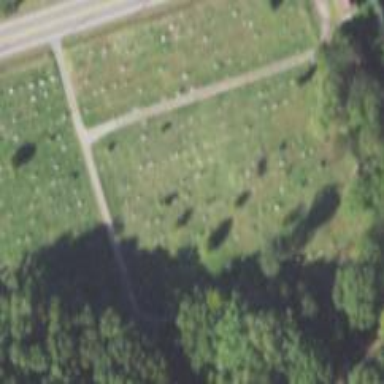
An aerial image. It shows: Cemetery.